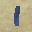
Label: 1